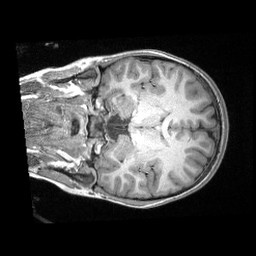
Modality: T1w
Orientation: coronal
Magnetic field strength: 3 T